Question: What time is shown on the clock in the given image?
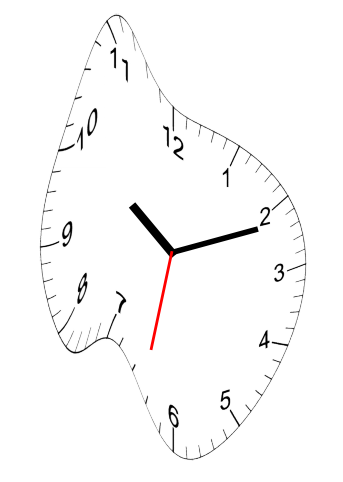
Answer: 10:11:32